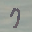
Label: 7